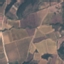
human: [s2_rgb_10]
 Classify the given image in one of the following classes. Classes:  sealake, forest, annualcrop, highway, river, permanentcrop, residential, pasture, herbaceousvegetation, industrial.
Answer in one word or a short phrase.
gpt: PermanentCrop